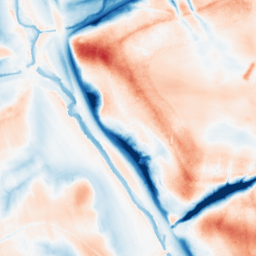
Category: edge_preserving
Decomposition family: guided
Decomposition parameters: radius: 16
eps: 1
Upsampling method: bspline
Upsampling parameters: scale: 2
Upsampling scale: 2